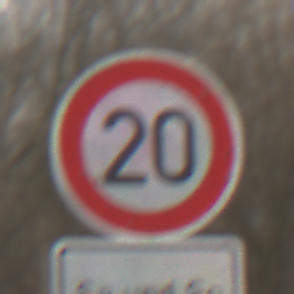
Verkehrszeichen: Geschwindigkeit20
Zusatzzeichen unten: ZeitangabenMitBeschraenkungAufWochentage8
Umgebung: Outdoor, Nature
Tageszeit: MorningAfternoon
Wetter: PartlyCloudy
Licht: Natural
Jahreszeit: Winter
Kontrast: MediumContrast